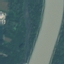
Land use / land cover: River